Question: I have a sequence of data points with a significant peak at 1 point
'''
1
18
120
196
476
10716
42
43
96
27
61
50
31
15
9
6
11
'''
When I plot the data using the webplotlib python package, the 10716 peak distorts the resulting plot in a way so that the smaller values appear almost as a "flat" line. I am describing the problem with my own words since I don't have enough background knowledge about statistics. What is the best way / algorithm to smooth the peak a bit, so the other data becomes "more visible"? I already tried gaussian smoothing (<URL>, but it appears to not be an appropriate techniqe.

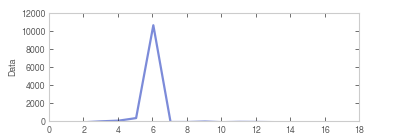
Answer: Using GWW's idea, you could use 'plt.semilogy':
'''
import numpy as np
import matplotlib.pyplot as plt
x = np.loadtxt('data')
plt.semilogy(x)
plt.show()
'''